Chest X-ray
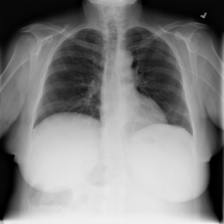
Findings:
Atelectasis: negative
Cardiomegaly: negative
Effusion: negative
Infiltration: positive
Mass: negative
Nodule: negative
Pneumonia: negative
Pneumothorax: negative
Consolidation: negative
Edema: negative
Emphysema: negative
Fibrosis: negative
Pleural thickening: negative
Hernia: negative